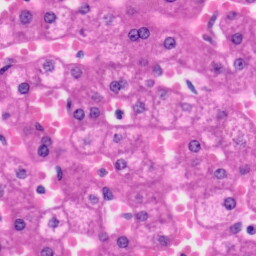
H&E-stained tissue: Liver